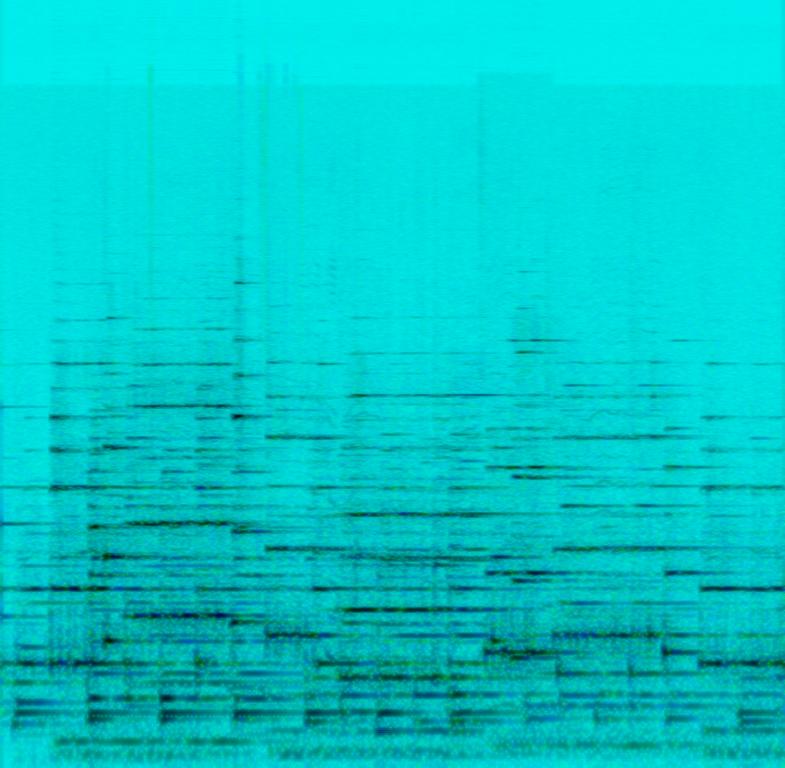
The low quality recording features a live performance of steel drums. It sounds exotic, passionate and emotional, even though the recording is noisy and has some audio popping sounds.